Question: I'm looking to optimize a few tables in a database because currently under high load the wait times are far too long...
Ignore the naming schema (it's terrible), but here's an example of one of the mailing list tables with around 1,000,000 records in it. At the moment I don't think I can really normalize it anymore without completely re-doing it all.

Now... How much impact will the following have:
- - - -
One other thing I'm interested in, a couple of tables including this one use InnoDB as opposed to the standard MyISAM, is this recommended?
The front-end is coded in PHP so I'll be looking through that code aswell, at the moment I'm just looking at a DB level but any suggestions or help will be more than welcomed!
Thanks in advance!
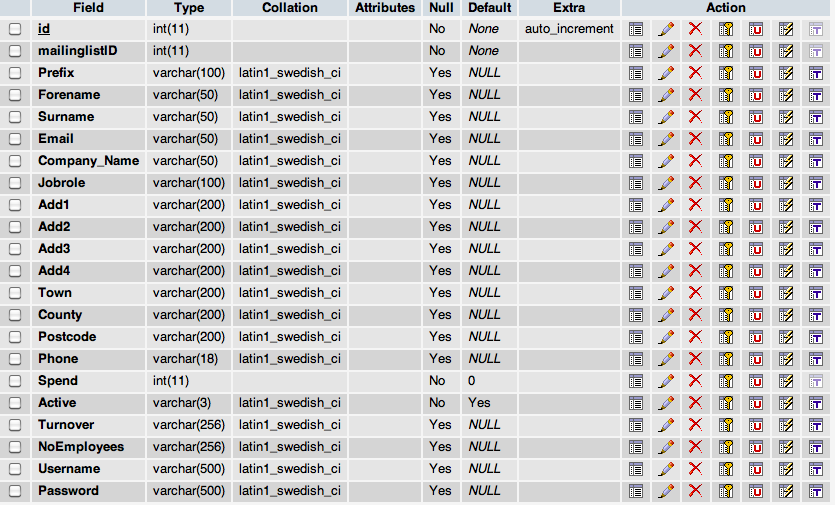
Answer: None of the changes you propose for the table are likely to have any measurable impact on performance.
Reducing the max length of the VARCHAR columns won't matter if the row format is dynamic, and given the number and length of the VARCHAR columns, dynamic row format would be most appropriate.)
What you really need to tune is the SQL that runs against the table.
Likely, adding, replacing and/or removing indexes is going to be the low hanging fruit.
Without the actual SQL, no one can make any reliable tuning recommendations.
---
For this query:
'''
SELECT email from table WHERE mailinglistID = X.
'''
I'd make sure I had an index on '(mailinglistId, email)' e.g.
'''
CREATE INDEX mytable_ix2 ON mytable (mailinglistId, email);
'''
However, beware of adding indexes that aren't needed, because maintenance of indexes isn't free, indexes use resources (memory and i/o).
---
That's about the only tuning you're going to be able to do on that table, without some coding changes.
To really tune the database, you need to identify the performance bottleneck. (Is it the design of the application SQL: obtaining table locks? concurrent inserts from multiple sessions blocking?, or does the instance need to be tuned: increase size of buffer cache, innodb buffer cache, keysize area, 'SHOW INNODB STATUS' may give you some clues,